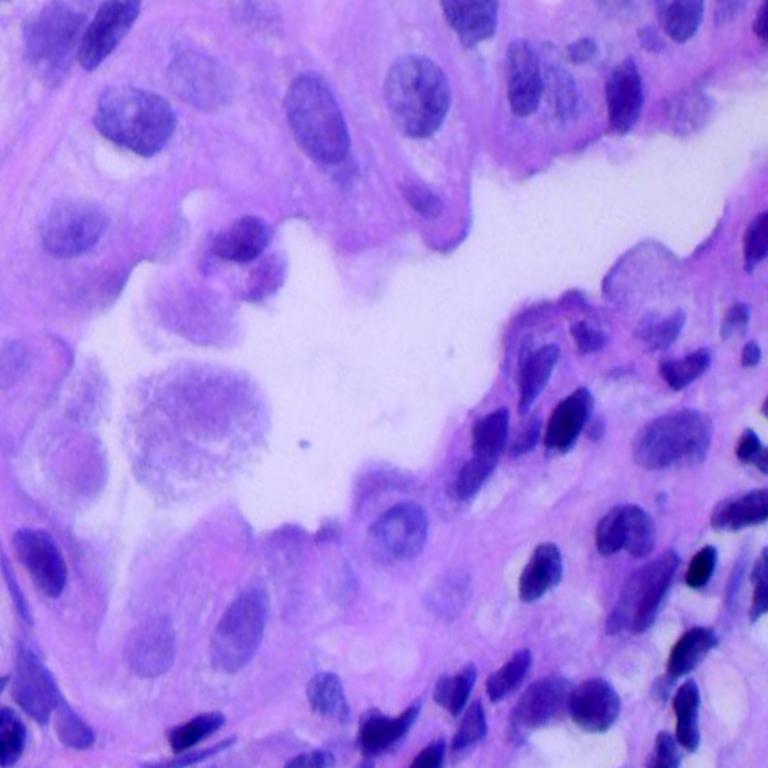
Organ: lung
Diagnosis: adenocarcinomas